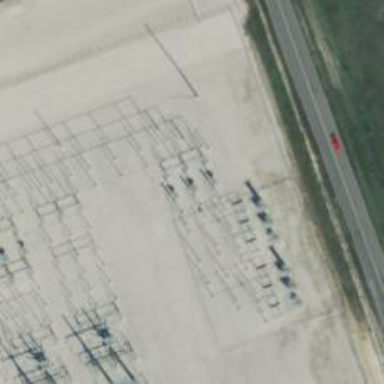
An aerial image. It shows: Switch for power supply.